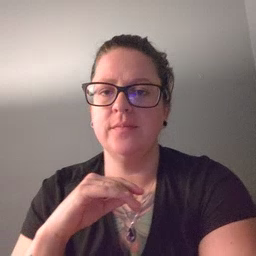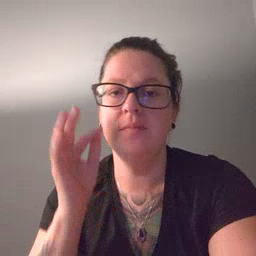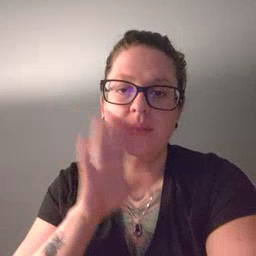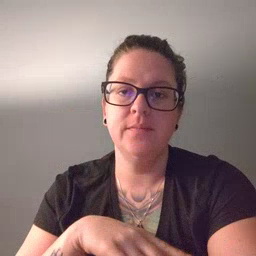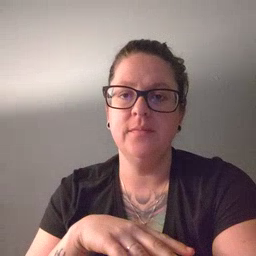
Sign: bee